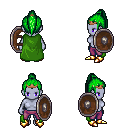
a pixel art fantasy rpg character, female body template, dark elf, purple skin, green cape, magenta pants, green long topknot hairstyle, bronze tiara, gold boots, shield, four views (front, back, left, right), 2x2 character sprite sheet, small pixel art, hard edges, no anti-aliasing